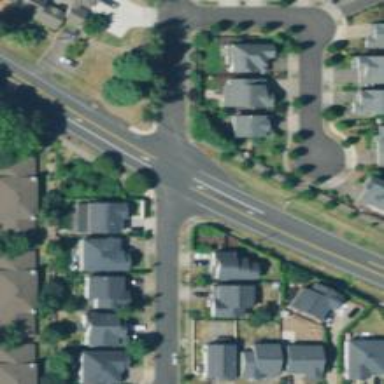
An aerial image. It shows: Unmarked road crossing.